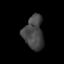
Tissue: skin
Cell type: Epithelial cells
Senescence score: 0.2453
Nuclear area (px): 651
Mean DAPI intensity: 68.733